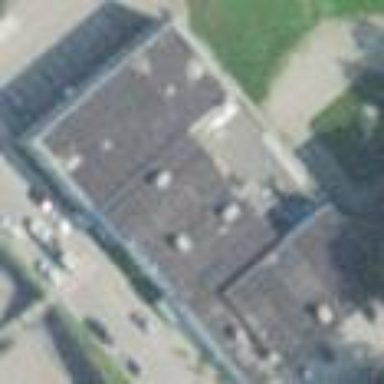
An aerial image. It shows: Building.